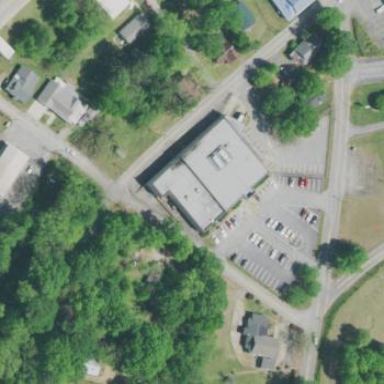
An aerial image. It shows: Building that serves as post office.